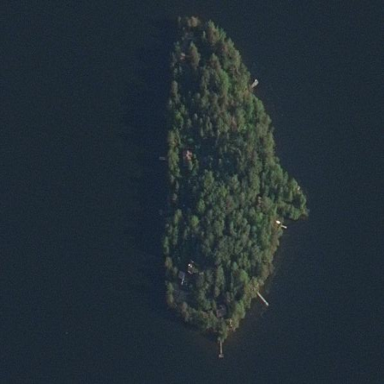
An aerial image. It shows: Islet surrounded by woodland.